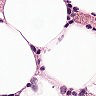
Metastatic tissue present: no